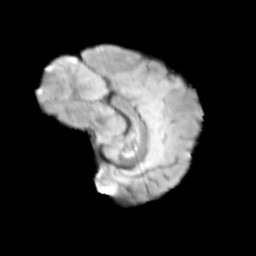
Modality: T2w
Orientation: sagittal
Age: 12
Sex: male
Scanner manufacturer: siemens
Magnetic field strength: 3 T
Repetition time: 3.8 s
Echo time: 0.07 s